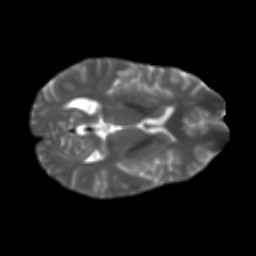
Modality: T2w
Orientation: axial
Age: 42
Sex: female
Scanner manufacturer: ge
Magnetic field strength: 3 T
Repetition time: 7.8 s
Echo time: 0.0606 s